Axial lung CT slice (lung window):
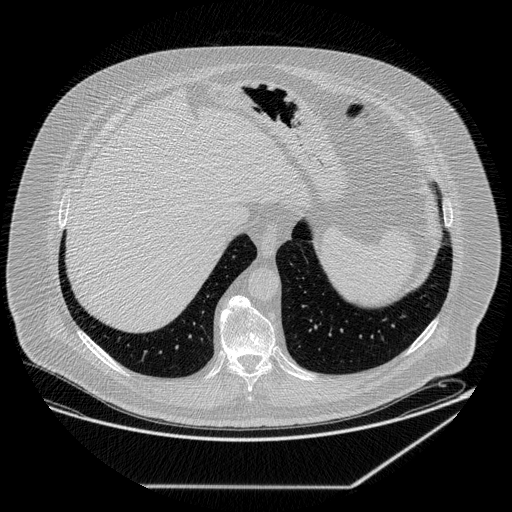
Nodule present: no